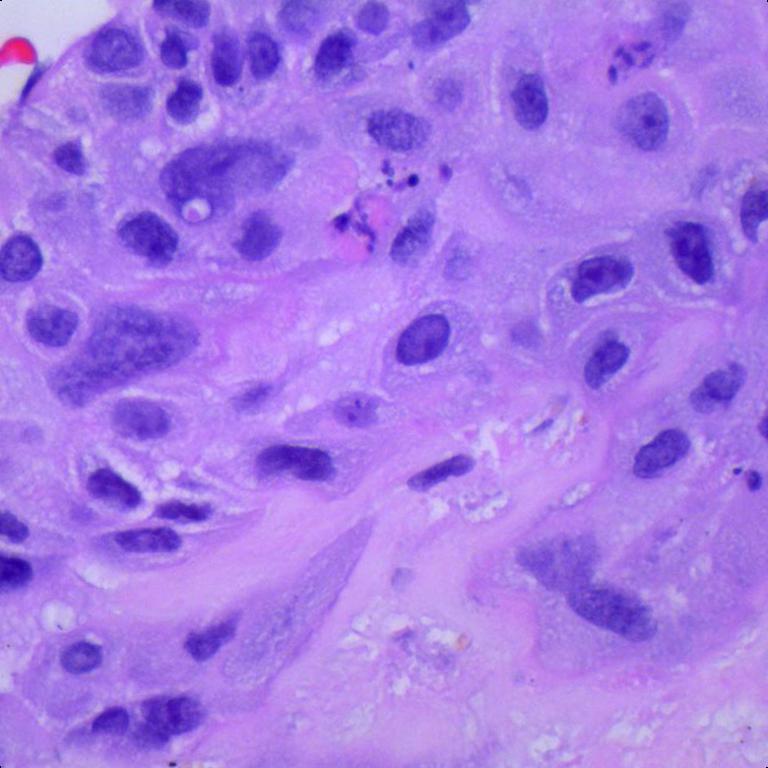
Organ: lung
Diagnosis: squamous carcinomas